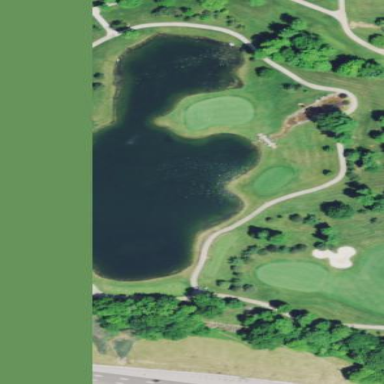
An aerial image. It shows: Water hazard in golf course. The hazard is natural water feature.